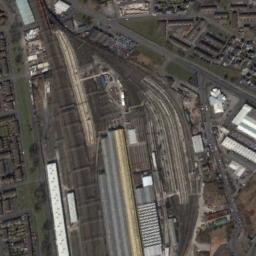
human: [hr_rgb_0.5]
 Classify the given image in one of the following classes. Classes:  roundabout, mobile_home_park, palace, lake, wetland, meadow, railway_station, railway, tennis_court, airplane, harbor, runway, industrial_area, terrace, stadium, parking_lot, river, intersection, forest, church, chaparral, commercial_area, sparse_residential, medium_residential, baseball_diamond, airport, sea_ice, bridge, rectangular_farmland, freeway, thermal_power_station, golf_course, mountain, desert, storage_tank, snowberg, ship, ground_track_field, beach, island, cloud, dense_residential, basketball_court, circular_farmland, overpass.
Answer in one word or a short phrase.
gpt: railway_station